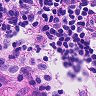
Metastatic tissue present: no